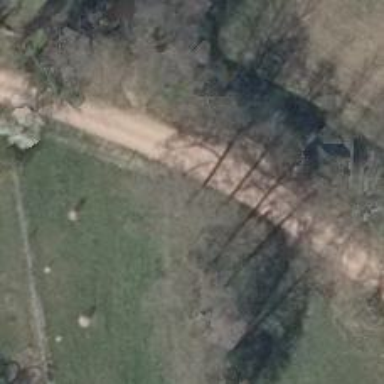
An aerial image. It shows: Row of deciduous broadleaved trees.